Question: I am facing issues with my 9 patch images with a custom 'View' component.
The way I am using the image is following:
1. I create Bitmap from the resource
2. Draw that on onDraw method
Result is following:
Code works with all other platform versions properly.
Thanks.
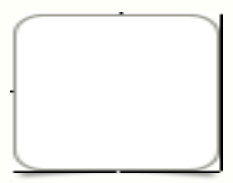
Answer: The problem seems to be with the 9 patch image, same component works properly with other 9 patch drawable, weird thing though that the image works on other platforms.
The image worked properly in draw9patch tool. My graphics designer just opened original picture again in draw9patch, made the adjustments again, saved as 9 patch and voila, suddenly it worked.